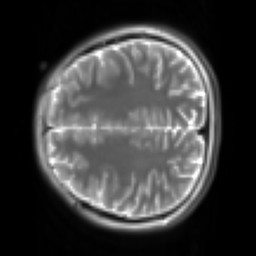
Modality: T2w
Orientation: axial